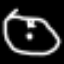
Label: clock